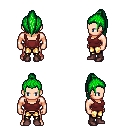
a pixel art fantasy rpg character, male body template, human, light skin, maroon pirate shirt, gold greaves, green long topknot hairstyle, maroon shoes, four views (front, back, left, right), 2x2 character sprite sheet, small pixel art, hard edges, no anti-aliasing